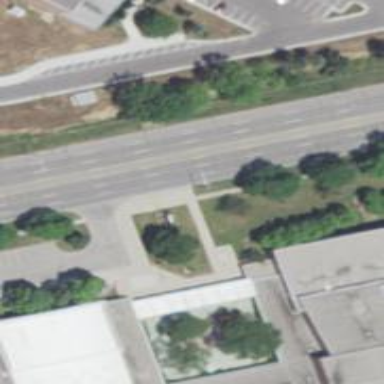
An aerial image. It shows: Crossing on footway.